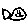
Label: fish